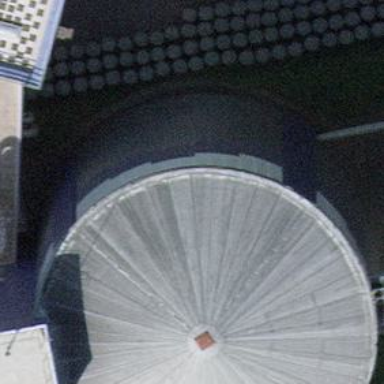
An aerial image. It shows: Industrial building with silo.